Aerial crown-view tile of a tropical tree (Barro Colorado Island, Panama), acquired 20250715:
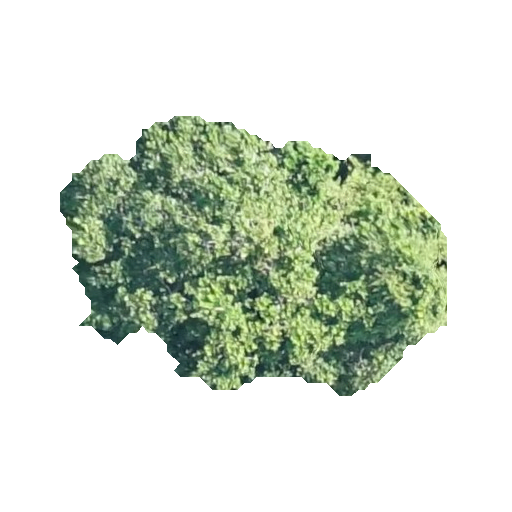
Species: Anacardium excelsum
GBIF accepted scientific name: Anacardium excelsum
Crown area: 115.422 m²